Field crop: tomato
Growth stage: 1
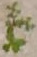
Species: portulaca